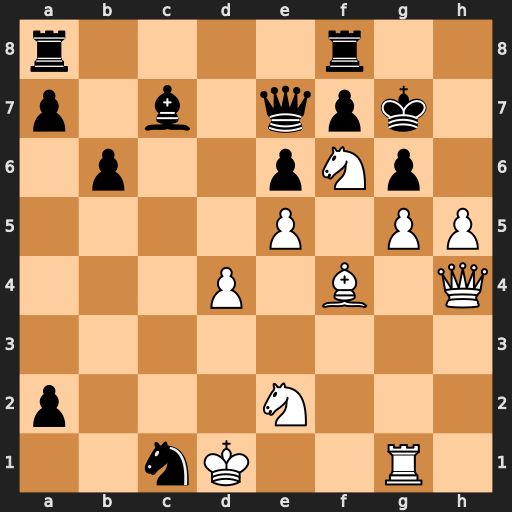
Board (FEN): r4r2/p1b1qpk1/1p2pNp1/4P1PP/3P1B1Q/8/p3N3/2nK2R1
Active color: w
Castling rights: -
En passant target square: -
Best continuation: hxg6 Rh8 Qh6+ Rxh6 gxh6+ Kh8 g7#